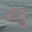
Label: 9